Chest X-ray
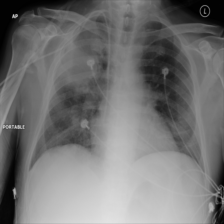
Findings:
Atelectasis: negative
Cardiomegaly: negative
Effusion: negative
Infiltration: negative
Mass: negative
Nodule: negative
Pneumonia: negative
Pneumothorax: negative
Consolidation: negative
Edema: negative
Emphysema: negative
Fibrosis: negative
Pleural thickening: negative
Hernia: negative